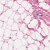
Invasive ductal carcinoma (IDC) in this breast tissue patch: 0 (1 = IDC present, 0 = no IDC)